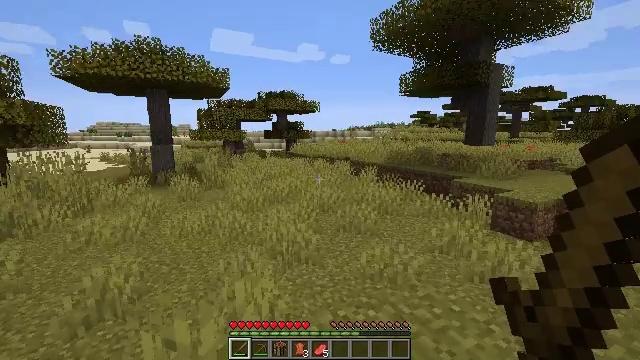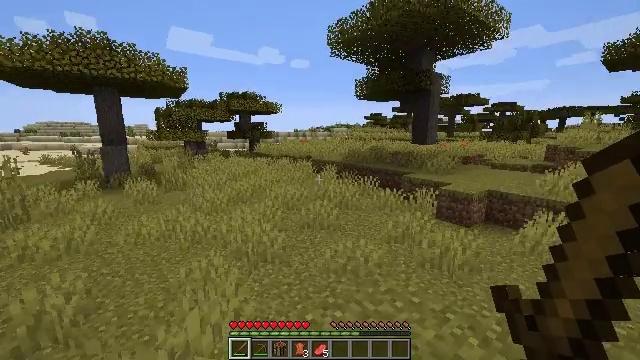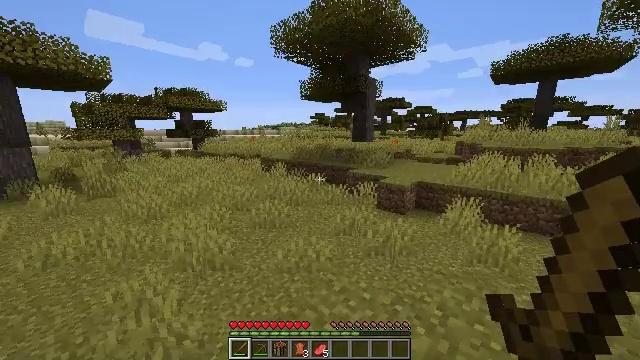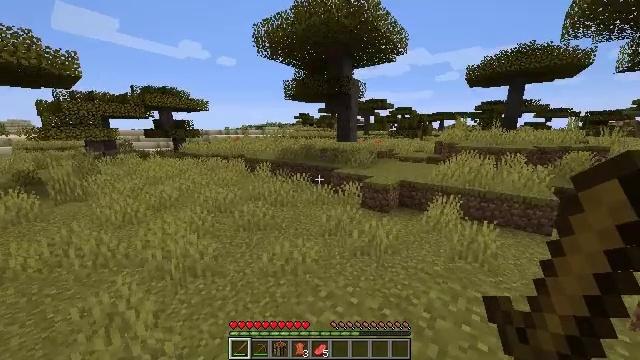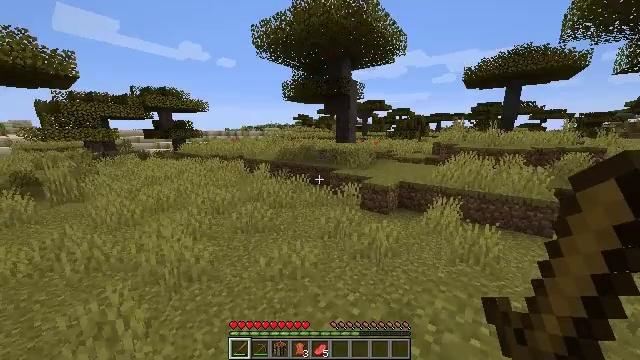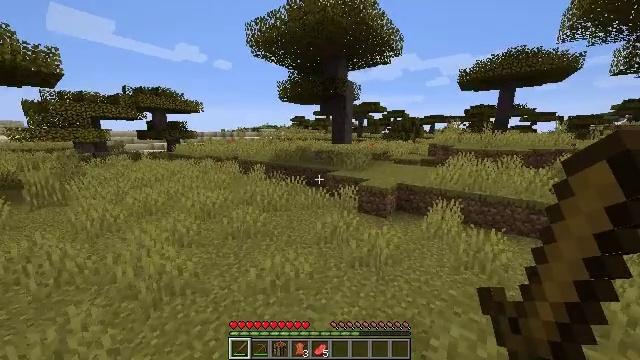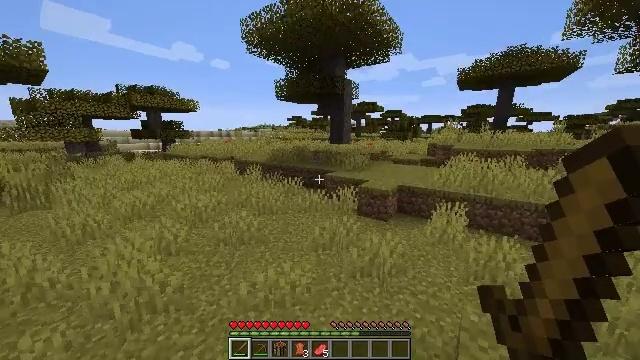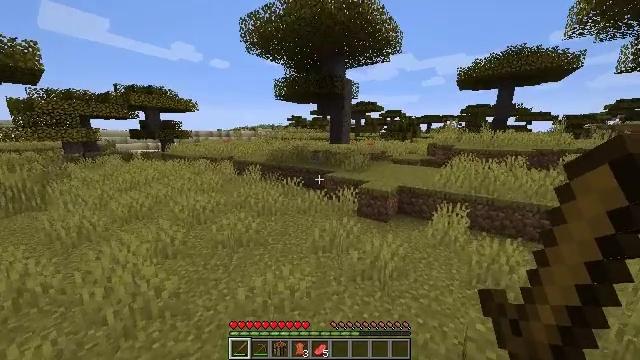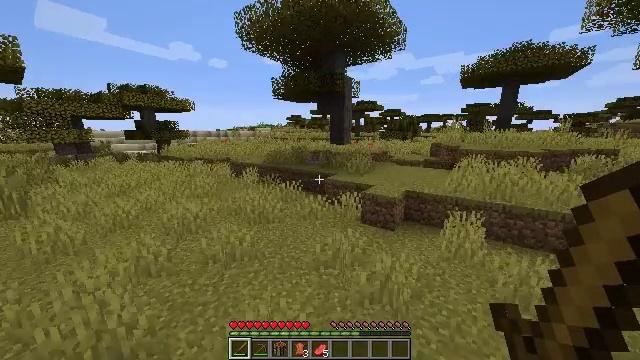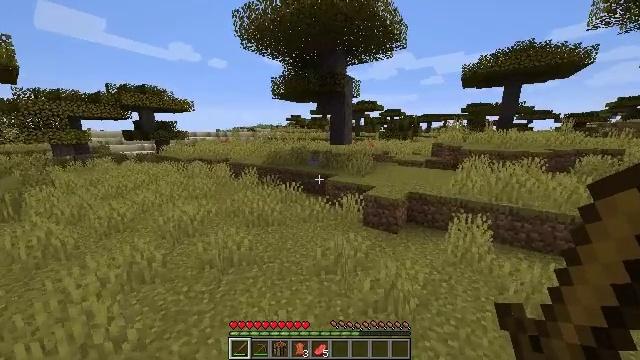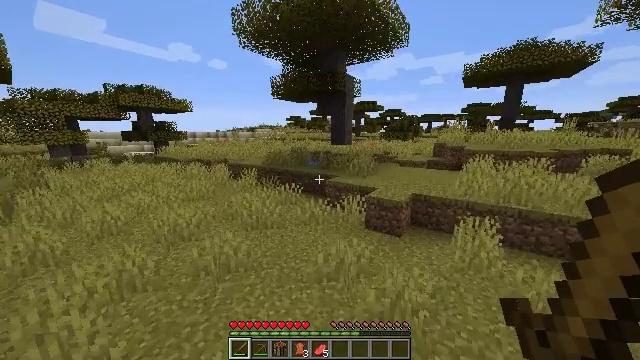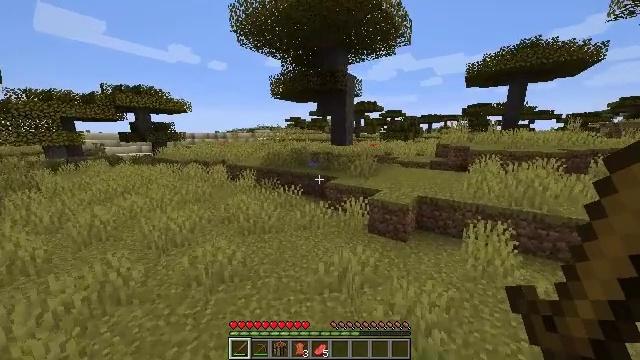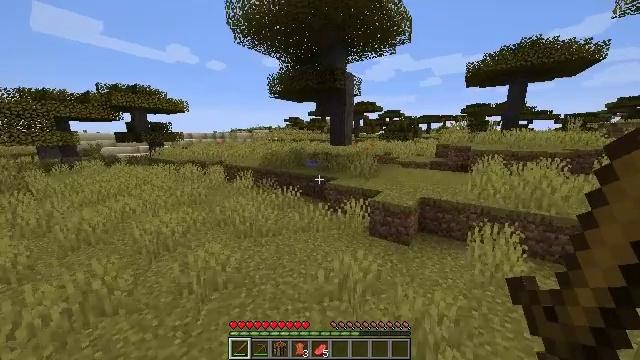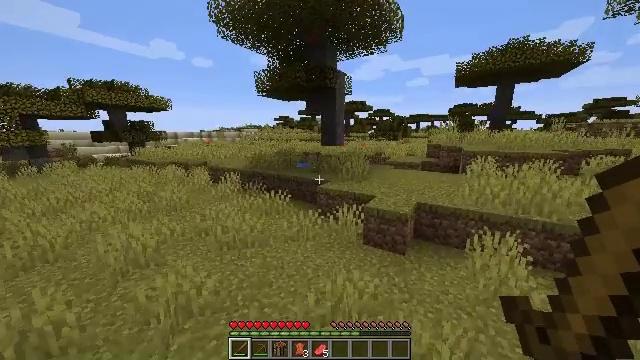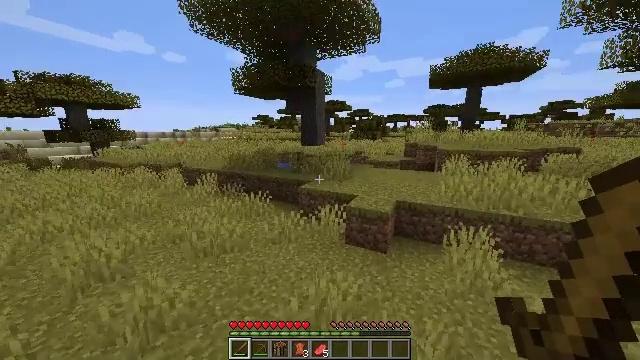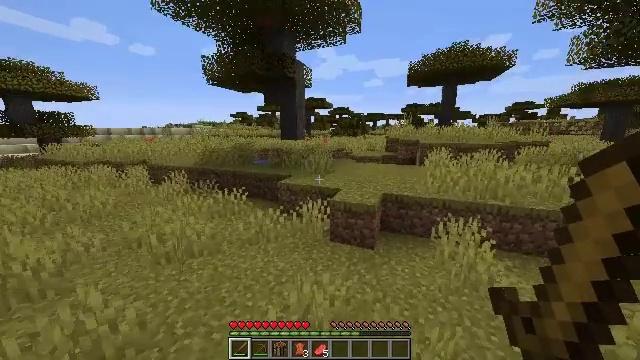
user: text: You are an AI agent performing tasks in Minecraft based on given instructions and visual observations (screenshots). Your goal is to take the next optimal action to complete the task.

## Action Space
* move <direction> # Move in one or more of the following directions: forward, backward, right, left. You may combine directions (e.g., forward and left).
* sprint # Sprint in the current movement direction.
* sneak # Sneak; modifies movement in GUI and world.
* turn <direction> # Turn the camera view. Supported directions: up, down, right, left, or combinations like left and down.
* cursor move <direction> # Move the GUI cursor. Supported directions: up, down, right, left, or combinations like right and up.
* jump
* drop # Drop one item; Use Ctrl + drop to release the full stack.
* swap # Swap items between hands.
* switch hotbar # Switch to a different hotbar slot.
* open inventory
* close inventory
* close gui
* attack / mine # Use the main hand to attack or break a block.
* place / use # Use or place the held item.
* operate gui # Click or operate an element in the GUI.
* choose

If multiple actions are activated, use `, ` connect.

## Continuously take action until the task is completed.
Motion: motion action
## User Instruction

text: Gather sugar cane for crafting.
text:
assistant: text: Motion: move forward, sprint, turn right
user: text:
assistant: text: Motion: move forward, sprint, turn right and down
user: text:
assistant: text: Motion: move forward, sprint, turn right
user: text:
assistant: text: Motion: move forward, sprint
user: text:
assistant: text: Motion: move forward, sprint, turn right
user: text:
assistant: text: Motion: move forward, sprint
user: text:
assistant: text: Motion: move forward, sprint
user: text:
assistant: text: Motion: move forward, sprint
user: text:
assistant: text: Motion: move forward, sprint
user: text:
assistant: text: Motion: move forward, sprint
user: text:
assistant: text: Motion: move forward, sprint
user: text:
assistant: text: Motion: move forward, sprint
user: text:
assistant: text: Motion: move forward, sprint, turn right
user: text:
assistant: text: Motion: move forward, sprint, turn right
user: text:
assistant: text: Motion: move forward, sprint, turn right
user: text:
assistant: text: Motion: move forward, sprint, turn right and down
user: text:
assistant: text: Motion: move forward, sprint, turn right
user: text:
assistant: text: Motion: move forward, sprint, turn right
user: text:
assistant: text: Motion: move forward, sprint, turn right
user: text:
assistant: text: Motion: move forward, sprint, turn right
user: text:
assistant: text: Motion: move forward, sprint, turn right
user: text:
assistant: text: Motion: move forward, sprint, turn right
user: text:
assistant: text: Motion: move forward, sprint, turn right
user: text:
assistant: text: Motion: move forward, sprint, turn right
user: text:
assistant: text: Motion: move forward, sprint, turn right
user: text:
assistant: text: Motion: move forward, sprint, turn right
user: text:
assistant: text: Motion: move forward, sprint
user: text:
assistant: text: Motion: move forward, sprint
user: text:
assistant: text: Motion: move forward, sprint
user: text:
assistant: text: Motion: move forward, sprint